Question: I'm trying to extract '###x###', '###x##', and sometimes '#x#'. Sometimes there may be a space between the numbers and the x. Essentially, I may run into strings like
- - - - -
I use 'PATINDEX()' to find the first occurrence of the pattern ''%[0-9]%x%[0-9]%''. So far so good. Then I use 'PATINDEX()' to find the first occurence of a non-digit string after that. This is where I have trouble. I get results as in the screenshot. Code is also below.
'''
SELECT *
,CASE WHEN StartInt > 0
THEN SUBSTRING(Placement, StartInt, SizeLength) ELSE NULL END AS PlacementSize
FROM
(SELECT Placement
--find the first occurrence of #*x*#
,PATINDEX('%[0-9]%x%[0-9]%',Placement) AS StartInt
--find the first non-digit after that
,PATINDEX(
'%[^0-9]%'
,RIGHT(
Placement + '_' --this underscore adds at least one non-digit to find
,LEN(Placement)
-
PATINDEX('%[0-9]%x%[0-9]%',Placement) - 5
)
) + 6 AS SizeLength
FROM [Staging].[Client].[A01_FY14_Reporting_staging]
WHERE [Date] > '2014-07-01') AS a
'''

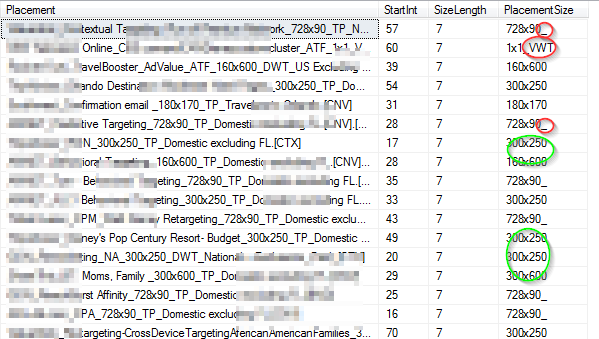
Answer: If you're dealing with a pair of numeric values, but are also dealing with dirty data, and lack the power of Regex, here's what you can do in TSQL.
Essentially, it looks like you're wanting to break the string in half at 'x', then whittle down the outputs until you have numeric only values. Using a set of derived tables, this becomes relatively easy (and not as hard to read)
'''
declare @placements table (Placement varchar(10))
insert into @placements values
('720x60'),
('720x600'),
('720 x 60'),
('720_x_60'),
('1x1')
SELECT LEFT(LeftOfX,PATINDEX('%[^0-9]%',LeftOfX) - 1) + 'x' + RIGHT(RightOfX, LEN(RightOfX) - PATINDEX('%[0-9]%', RightOfX) + 1)
FROM (
SELECT RIGHT(LeftOfX, LEN(LeftOfX) - PATINDEX('%[0-9]%', LeftOfX) + 1) AS LeftOfX, LEFT(RightOfX, LEN(RightOfX) - PATINDEX('%[0-9]%', REVERSE(RightOfX)) + 1) AS RightOfX
FROM (
SELECT LEFT(p.Placement,x) AS LeftOfX, RIGHT(p.Placement,LEN(p.Placement) - x + 1) AS RightOfX
FROM (
SELECT
p.Placement
, CHARINDEX('x',p.Placement) AS x
FROM @placements p
) p
) p
) p
'''
Here's the <URL>.
First, select your placement, the location of your 'x' in Placement, and other columns you want from the table. Pass the other columns up through the derived tables.
Next, Split the string into Left and Right.
Process left and right in two more queries, the first to take the right of results starting at the numeric portion, then the left of the results ending at the non-numeric portion.
EDIT: Fixed the outputs, both numbers now selected.